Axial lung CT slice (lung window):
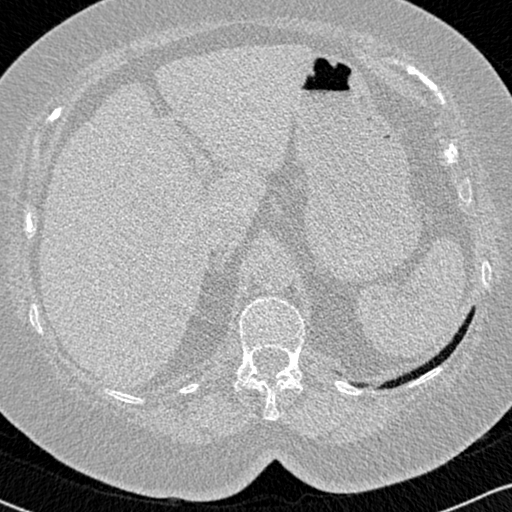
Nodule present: no